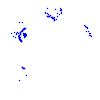
Particle: proton